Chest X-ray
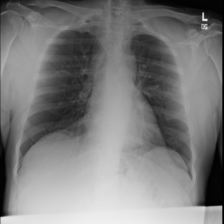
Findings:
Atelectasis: negative
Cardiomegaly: negative
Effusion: negative
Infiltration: negative
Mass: positive
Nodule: negative
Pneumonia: negative
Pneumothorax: negative
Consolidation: negative
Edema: negative
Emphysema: negative
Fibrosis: negative
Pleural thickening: negative
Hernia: negative